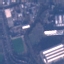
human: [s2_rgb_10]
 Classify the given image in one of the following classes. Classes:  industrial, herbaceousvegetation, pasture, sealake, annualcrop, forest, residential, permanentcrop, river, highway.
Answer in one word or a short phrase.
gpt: Industrial